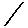
Label: line